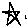
Label: star